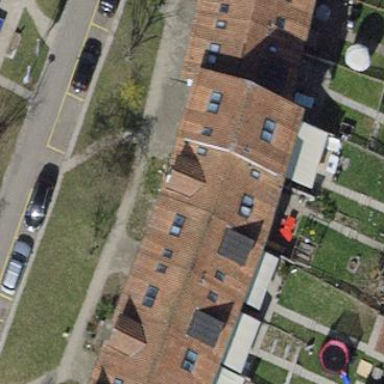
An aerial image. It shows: Simple house.